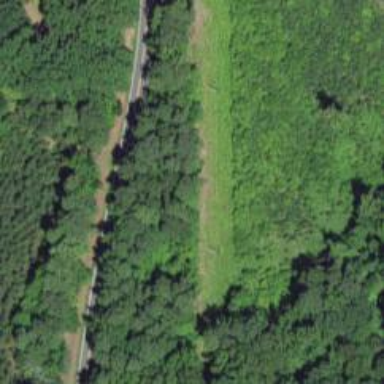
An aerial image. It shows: Mixed woodland area with variety of leaf types and cycles.